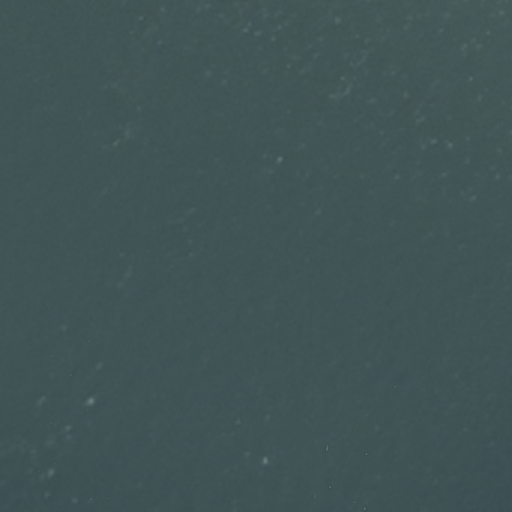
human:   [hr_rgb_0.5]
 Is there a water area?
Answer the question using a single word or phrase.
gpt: yes

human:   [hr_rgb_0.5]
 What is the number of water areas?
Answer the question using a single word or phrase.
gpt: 1

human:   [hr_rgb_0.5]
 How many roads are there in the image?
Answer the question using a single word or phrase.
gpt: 4

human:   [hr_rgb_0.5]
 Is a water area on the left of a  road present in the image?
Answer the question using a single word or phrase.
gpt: no

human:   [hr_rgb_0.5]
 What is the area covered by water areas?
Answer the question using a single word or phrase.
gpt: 10618m2

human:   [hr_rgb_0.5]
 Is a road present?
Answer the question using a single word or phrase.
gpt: yes

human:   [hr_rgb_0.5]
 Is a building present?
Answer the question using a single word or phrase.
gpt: no

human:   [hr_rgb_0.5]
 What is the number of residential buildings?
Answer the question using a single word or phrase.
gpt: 0

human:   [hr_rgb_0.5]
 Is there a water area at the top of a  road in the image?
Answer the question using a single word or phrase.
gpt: no

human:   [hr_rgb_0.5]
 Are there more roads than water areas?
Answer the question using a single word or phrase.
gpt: yes

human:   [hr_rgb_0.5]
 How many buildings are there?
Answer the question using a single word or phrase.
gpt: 0

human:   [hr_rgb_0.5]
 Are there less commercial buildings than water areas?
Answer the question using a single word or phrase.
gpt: yes

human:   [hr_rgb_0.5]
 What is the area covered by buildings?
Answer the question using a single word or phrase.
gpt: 0m2

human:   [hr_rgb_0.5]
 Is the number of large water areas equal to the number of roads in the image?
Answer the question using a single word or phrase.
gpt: no

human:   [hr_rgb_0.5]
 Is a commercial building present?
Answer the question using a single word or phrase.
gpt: no

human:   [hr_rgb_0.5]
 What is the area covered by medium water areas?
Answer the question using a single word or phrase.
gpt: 0m2

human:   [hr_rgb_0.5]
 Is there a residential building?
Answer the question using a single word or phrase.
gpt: no

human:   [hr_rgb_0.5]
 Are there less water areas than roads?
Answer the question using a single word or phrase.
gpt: yes

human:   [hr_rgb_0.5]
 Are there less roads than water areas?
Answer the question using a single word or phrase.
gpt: no

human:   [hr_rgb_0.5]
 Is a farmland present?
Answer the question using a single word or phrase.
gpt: no

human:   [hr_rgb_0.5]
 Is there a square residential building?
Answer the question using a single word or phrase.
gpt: no

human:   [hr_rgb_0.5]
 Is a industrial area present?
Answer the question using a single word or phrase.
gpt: no

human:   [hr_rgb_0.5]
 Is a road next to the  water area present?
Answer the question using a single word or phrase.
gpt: yes

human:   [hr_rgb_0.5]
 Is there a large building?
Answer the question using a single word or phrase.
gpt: no

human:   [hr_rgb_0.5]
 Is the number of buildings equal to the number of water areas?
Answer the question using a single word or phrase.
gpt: no

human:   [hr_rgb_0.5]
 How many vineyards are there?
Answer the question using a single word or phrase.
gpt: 0

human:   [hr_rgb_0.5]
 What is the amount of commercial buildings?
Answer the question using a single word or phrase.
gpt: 0

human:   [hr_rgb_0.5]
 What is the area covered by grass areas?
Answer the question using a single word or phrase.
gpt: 0m2

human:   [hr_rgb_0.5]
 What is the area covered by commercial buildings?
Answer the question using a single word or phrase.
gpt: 0m2

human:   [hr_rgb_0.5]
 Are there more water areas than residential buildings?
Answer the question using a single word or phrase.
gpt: yes

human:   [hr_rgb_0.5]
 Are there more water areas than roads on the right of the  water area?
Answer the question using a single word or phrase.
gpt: yes

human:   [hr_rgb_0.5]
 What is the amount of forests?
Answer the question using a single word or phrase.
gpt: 0

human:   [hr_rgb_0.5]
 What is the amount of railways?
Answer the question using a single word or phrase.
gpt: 0

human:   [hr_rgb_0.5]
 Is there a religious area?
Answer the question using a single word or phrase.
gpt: no

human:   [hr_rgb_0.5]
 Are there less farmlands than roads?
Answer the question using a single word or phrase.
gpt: yes

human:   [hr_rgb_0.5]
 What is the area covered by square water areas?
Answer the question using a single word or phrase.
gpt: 0m2

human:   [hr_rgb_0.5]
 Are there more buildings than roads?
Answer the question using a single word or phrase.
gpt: no

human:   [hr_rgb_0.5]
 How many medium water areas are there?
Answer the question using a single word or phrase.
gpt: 0

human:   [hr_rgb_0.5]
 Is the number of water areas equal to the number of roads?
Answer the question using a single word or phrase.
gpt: no

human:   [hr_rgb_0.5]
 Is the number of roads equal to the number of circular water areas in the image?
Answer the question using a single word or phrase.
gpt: no

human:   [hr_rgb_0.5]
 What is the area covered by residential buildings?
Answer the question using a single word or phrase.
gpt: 0m2

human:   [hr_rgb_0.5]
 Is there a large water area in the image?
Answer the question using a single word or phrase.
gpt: yes

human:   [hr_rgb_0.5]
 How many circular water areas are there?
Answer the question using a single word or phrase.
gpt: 0

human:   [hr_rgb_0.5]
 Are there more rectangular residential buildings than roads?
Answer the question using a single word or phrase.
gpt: no

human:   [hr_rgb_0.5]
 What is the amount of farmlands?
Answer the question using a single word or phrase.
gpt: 0

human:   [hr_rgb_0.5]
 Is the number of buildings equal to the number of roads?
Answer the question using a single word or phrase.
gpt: no

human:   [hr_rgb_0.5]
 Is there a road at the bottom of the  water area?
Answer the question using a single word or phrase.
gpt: yes

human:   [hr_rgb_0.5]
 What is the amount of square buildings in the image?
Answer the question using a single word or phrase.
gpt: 0

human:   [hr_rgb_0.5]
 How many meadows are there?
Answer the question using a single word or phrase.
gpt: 0

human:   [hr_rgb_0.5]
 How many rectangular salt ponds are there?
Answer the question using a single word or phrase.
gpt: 0

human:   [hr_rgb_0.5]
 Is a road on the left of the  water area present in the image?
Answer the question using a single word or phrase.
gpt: yes

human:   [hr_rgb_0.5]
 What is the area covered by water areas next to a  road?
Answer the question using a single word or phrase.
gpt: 10618m2

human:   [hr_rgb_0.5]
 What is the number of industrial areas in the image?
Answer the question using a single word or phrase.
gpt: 0

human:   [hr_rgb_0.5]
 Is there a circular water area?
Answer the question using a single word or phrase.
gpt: no

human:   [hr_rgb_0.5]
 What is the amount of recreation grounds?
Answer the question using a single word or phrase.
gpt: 0

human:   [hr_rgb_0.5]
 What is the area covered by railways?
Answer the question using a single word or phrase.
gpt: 0m2

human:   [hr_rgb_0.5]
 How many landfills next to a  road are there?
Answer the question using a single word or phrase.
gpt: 0

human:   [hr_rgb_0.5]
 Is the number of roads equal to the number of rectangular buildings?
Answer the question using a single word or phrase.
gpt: no

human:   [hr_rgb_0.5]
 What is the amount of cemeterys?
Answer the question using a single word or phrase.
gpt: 0

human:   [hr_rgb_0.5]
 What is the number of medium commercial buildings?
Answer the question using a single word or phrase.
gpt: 0

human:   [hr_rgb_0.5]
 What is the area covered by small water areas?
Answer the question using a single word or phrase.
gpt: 0m2

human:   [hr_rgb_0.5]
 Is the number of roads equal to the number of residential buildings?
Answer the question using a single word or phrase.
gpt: no

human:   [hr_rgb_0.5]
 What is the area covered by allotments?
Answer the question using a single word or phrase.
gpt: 0m2

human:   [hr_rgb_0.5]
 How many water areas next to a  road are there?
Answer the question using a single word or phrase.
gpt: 1